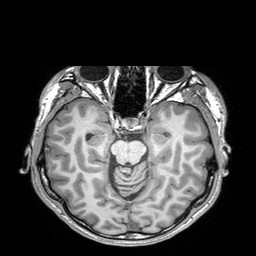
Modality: T1w
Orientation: coronal